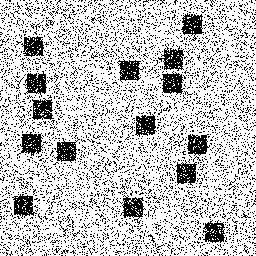
Squares: 15
Triangles: 0
Stars: 0
Total shapes: 15